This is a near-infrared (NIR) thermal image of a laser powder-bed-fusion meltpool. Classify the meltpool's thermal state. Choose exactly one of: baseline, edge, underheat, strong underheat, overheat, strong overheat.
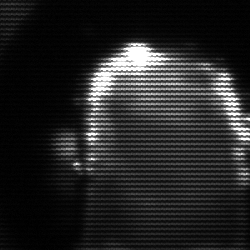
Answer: baseline